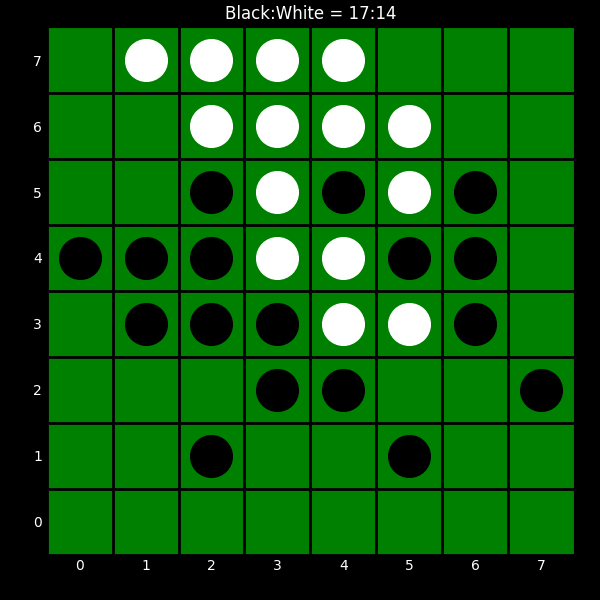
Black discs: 17
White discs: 14